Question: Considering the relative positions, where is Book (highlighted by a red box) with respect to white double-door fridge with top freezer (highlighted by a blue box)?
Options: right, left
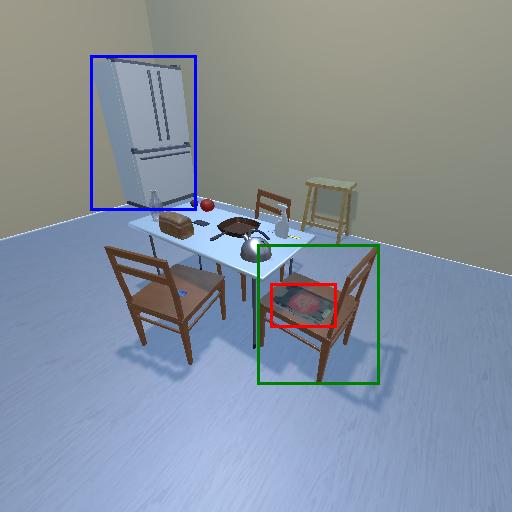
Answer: right